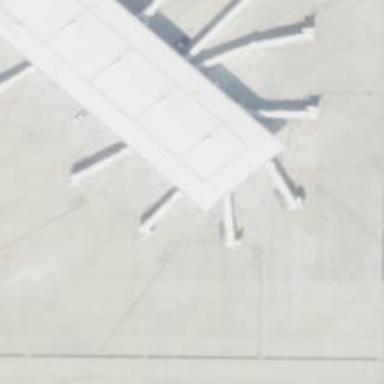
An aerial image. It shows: Airport gate.